Question: Has anyone seen a javascript library that will generate a photo gallery similar to the way Google+, and now Facebook, organizes photos where some are cropped, but the all seamlessly fill a space.
Something like this:

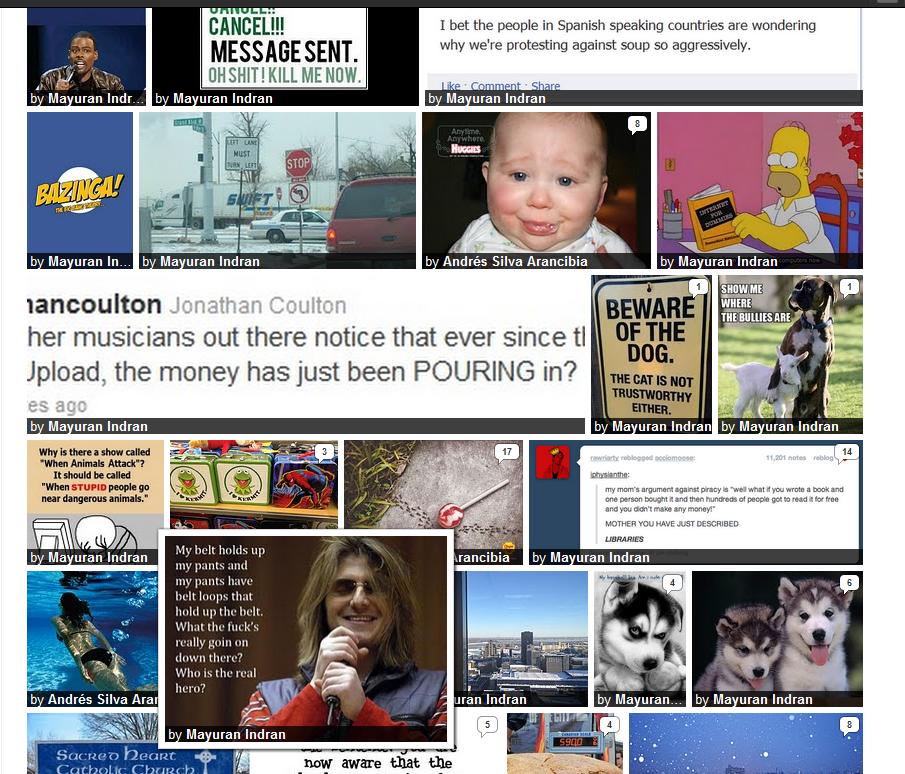
Answer: I was doing some digging around and found this. It's a bit different, but it still looks nice. The only thing missing is the photo popping out.
<URL>